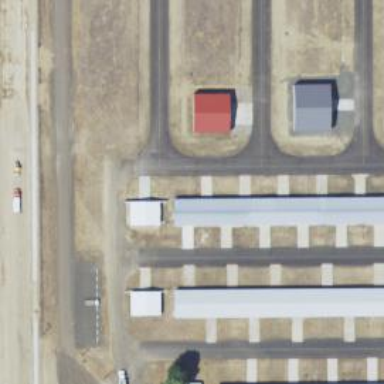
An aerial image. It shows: Asphalt taxiway at the airport.